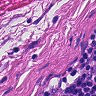
Metastatic tissue present: yes